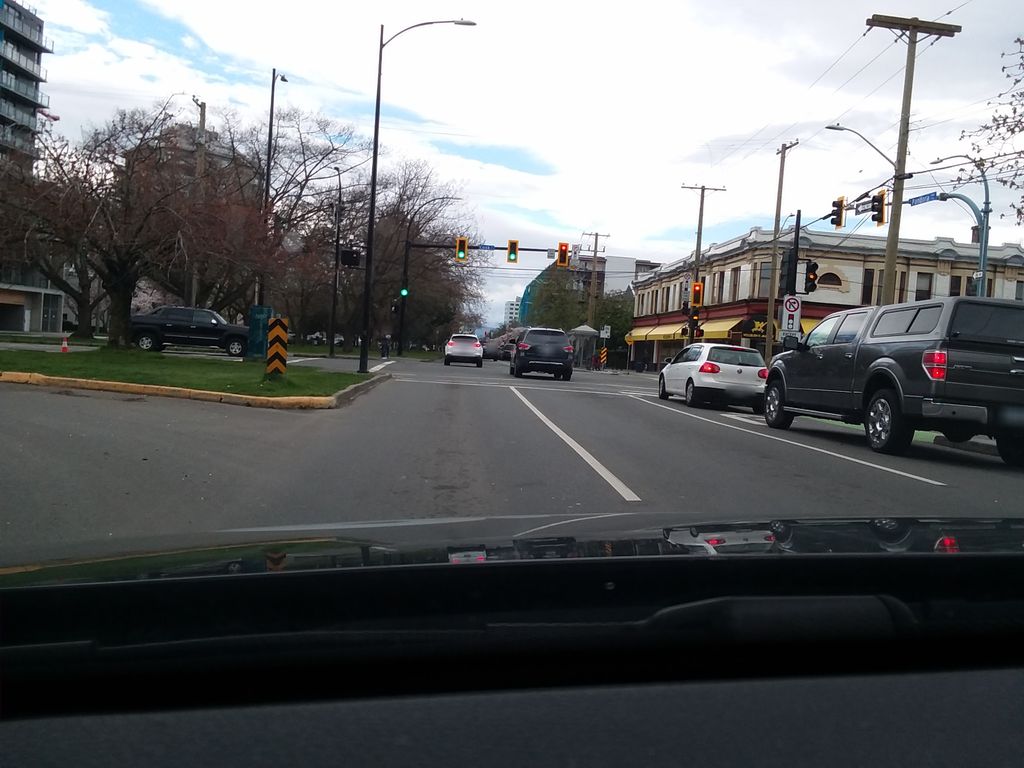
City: victoria